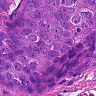
Metastatic tissue present: yes